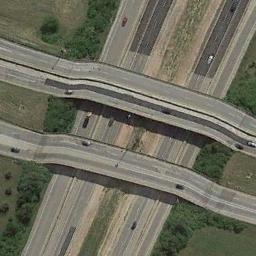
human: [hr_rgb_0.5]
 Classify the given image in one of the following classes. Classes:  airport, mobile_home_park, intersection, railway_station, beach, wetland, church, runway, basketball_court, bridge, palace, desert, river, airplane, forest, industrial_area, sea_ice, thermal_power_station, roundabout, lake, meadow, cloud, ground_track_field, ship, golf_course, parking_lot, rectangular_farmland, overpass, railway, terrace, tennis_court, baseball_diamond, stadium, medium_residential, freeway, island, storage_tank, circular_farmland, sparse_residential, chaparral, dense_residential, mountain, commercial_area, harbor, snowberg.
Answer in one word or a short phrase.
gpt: overpass